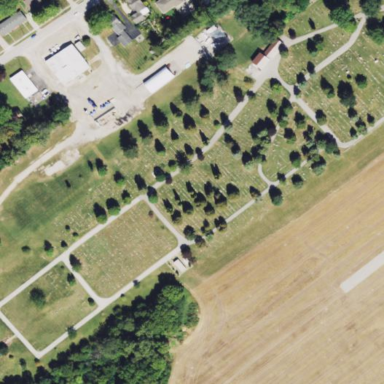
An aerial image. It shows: Grave yard.